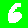
Digit: 6